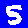
Digit: 5